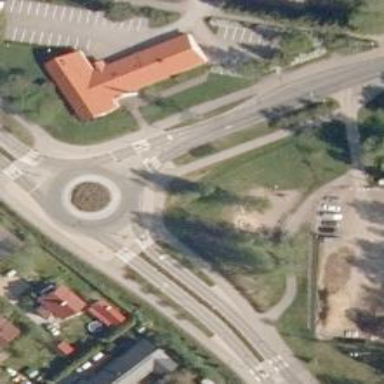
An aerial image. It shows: Marked crossing on cycleway.